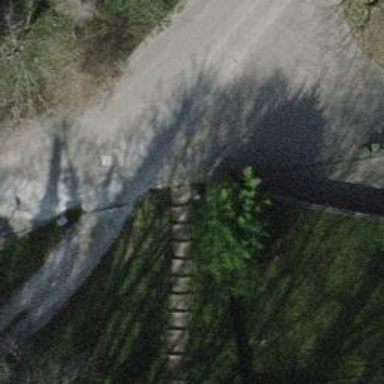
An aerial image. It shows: Gravel footway without sidewalk.